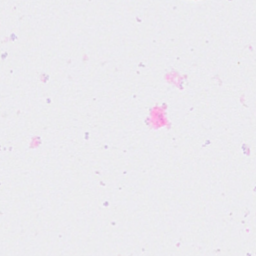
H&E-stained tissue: Breast